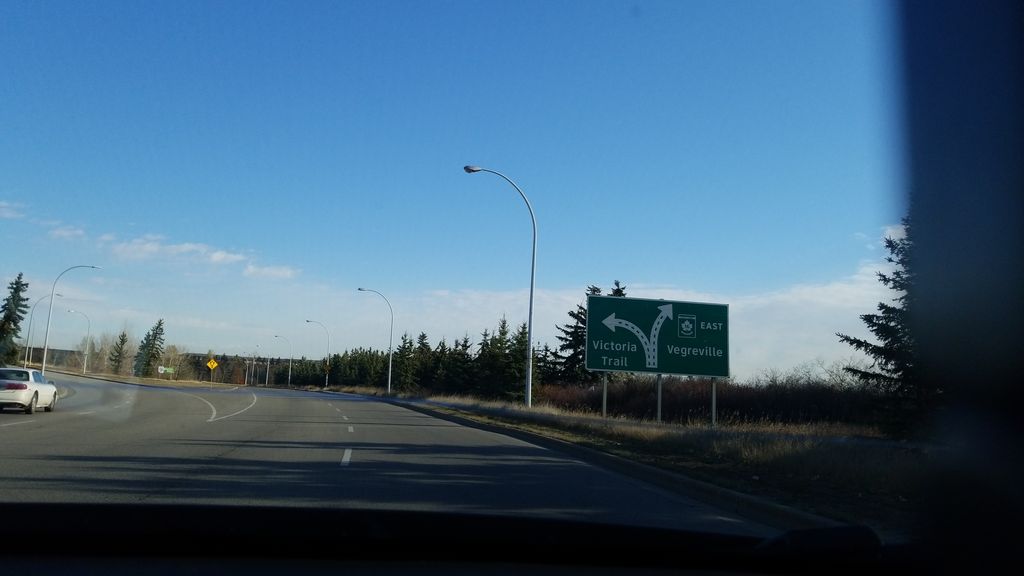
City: edmonton